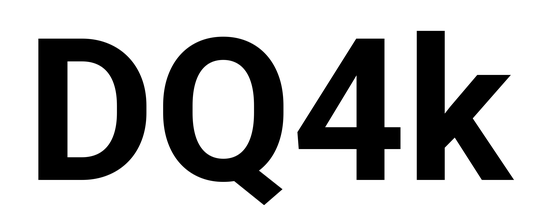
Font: Roboto_Bold